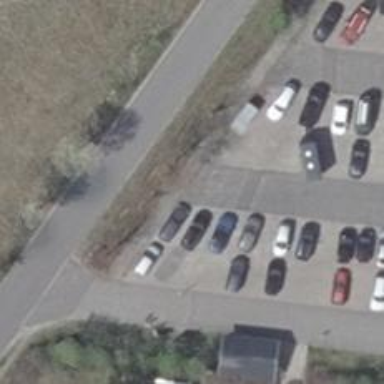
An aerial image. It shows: Parking aisle designated as service road.